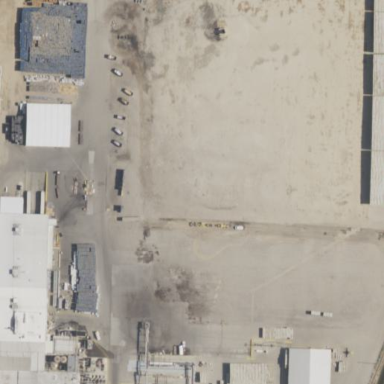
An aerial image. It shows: Industrial area.